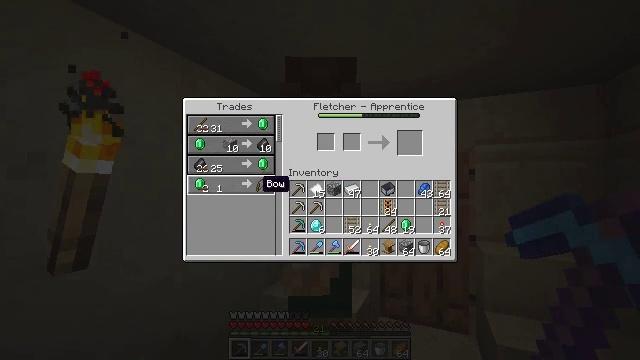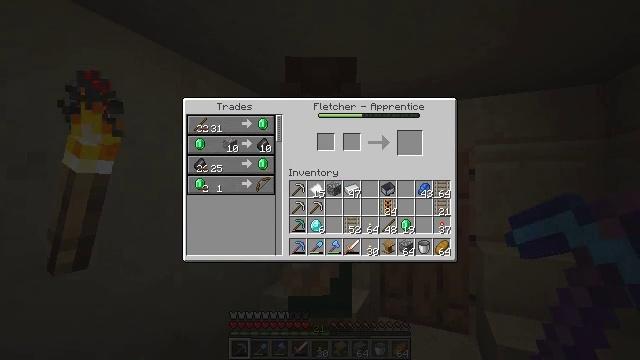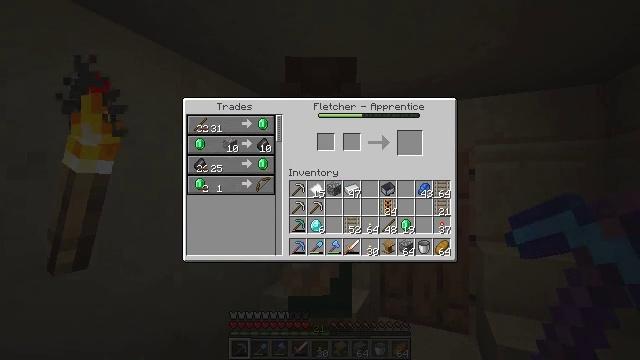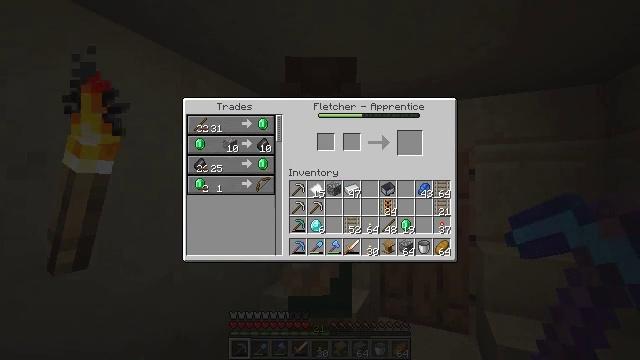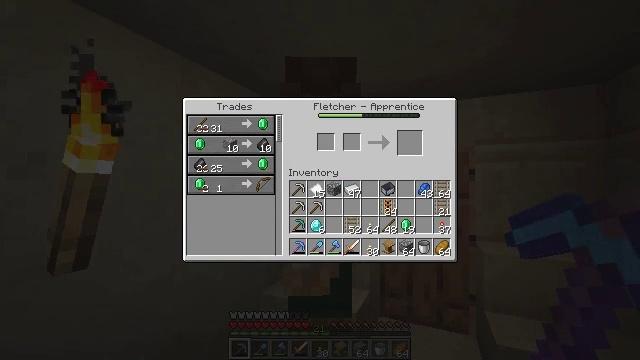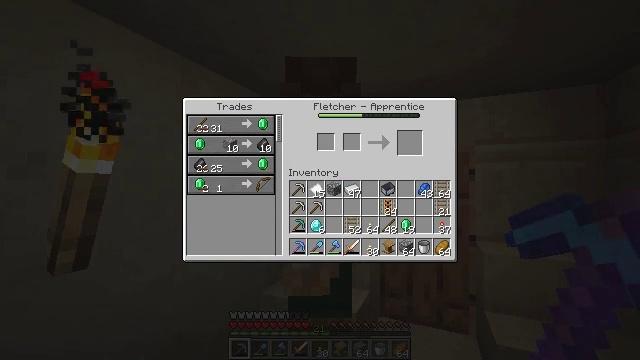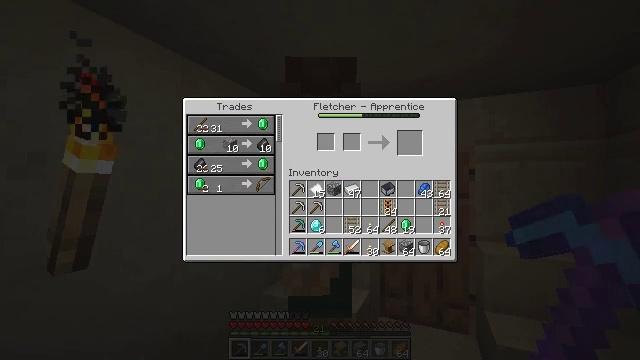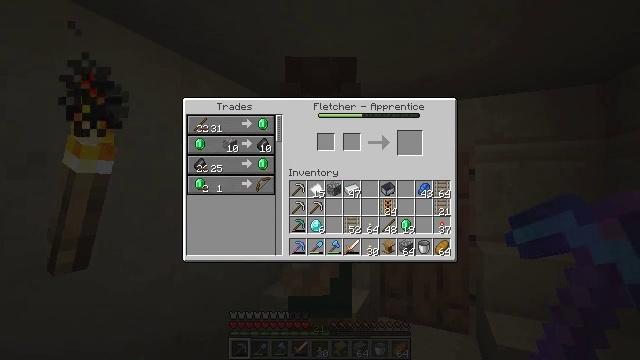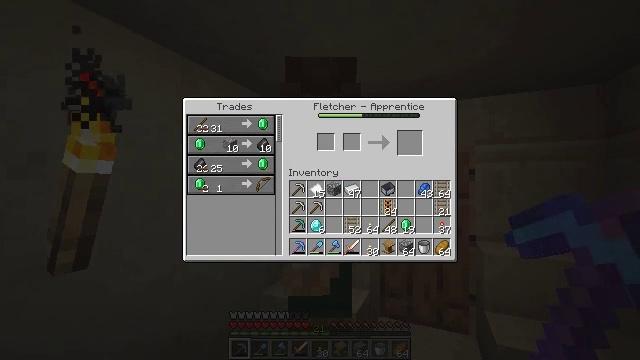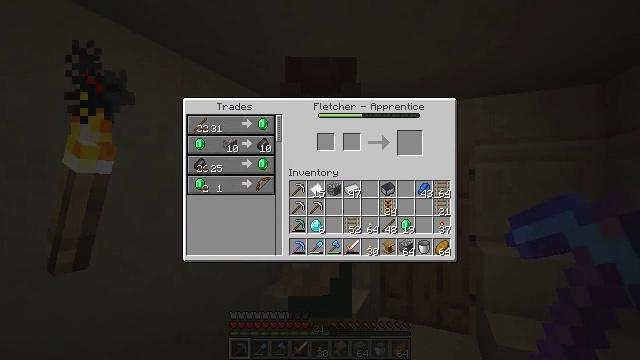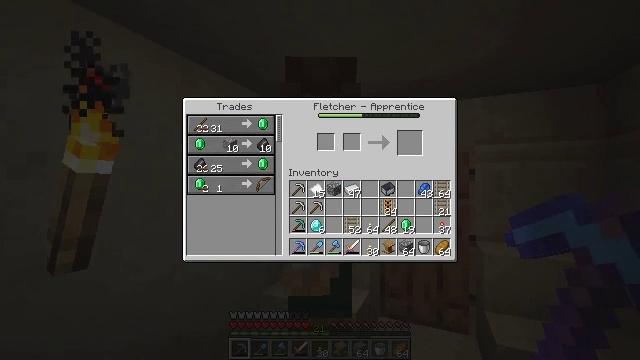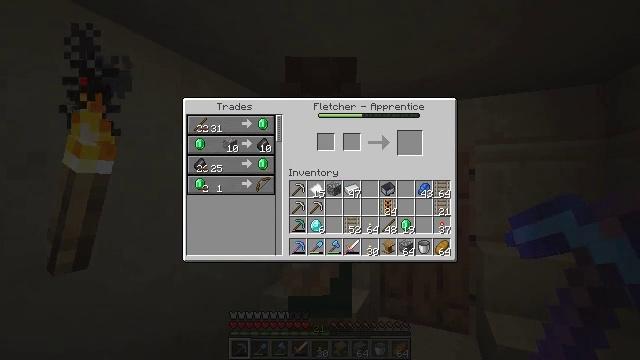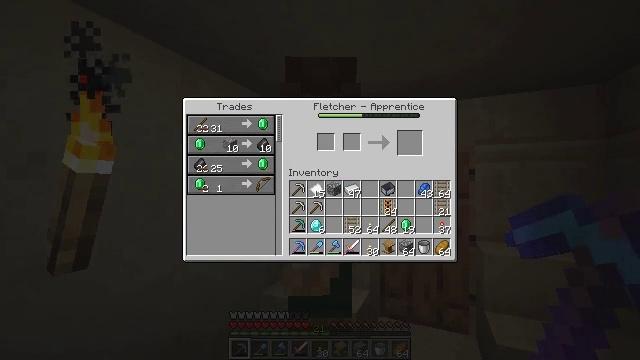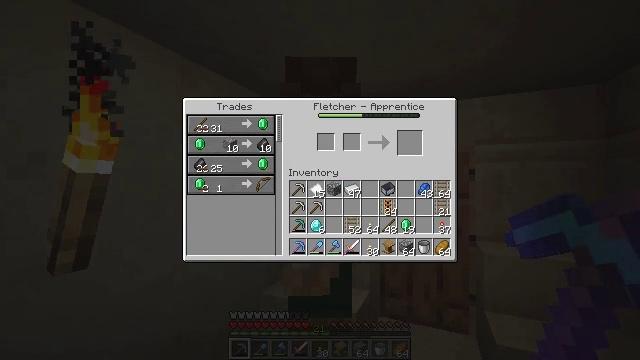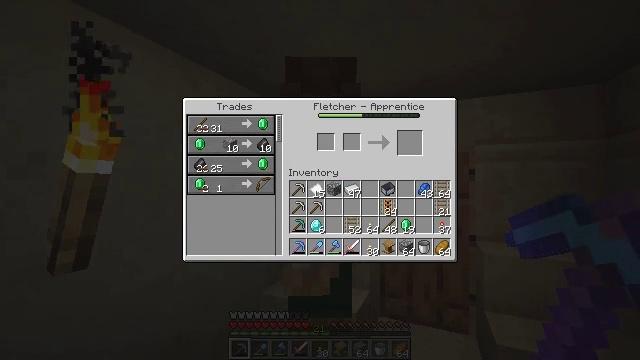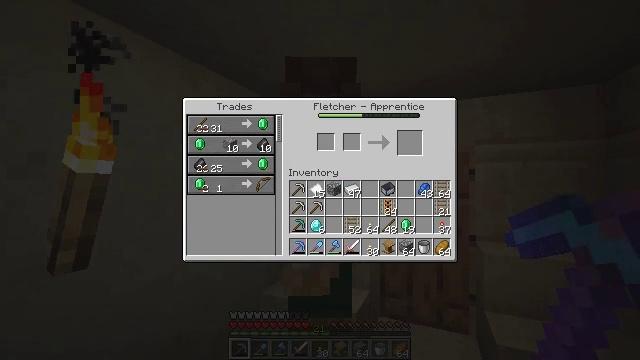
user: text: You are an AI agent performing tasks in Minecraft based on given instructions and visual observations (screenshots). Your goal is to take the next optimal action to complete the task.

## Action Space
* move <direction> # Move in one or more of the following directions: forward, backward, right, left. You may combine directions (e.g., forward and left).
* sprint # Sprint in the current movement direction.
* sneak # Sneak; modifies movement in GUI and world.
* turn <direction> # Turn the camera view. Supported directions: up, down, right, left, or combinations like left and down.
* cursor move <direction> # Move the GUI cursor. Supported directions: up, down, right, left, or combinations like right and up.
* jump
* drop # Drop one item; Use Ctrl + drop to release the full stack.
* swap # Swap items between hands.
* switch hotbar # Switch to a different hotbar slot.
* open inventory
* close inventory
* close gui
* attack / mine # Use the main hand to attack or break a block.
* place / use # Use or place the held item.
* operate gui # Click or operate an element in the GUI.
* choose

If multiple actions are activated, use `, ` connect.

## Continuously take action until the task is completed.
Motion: motion action
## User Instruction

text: Mine smooth sandstone using a pickaxe.
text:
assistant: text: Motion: no_op
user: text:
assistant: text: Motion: no_op
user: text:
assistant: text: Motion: no_op
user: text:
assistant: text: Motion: no_op
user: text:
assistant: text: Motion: no_op
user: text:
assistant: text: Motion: no_op
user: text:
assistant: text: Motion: no_op
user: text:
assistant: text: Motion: no_op
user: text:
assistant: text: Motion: no_op
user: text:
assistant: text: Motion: no_op
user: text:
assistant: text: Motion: no_op
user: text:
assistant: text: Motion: no_op
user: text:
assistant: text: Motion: no_op
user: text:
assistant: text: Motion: no_op
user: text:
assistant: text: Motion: no_op
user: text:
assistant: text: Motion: no_op
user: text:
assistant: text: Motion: no_op
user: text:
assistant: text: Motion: no_op
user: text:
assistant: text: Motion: close gui
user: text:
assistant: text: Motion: no_op
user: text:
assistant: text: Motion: turn right and up
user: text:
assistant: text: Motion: turn right
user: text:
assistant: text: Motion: move right, turn right
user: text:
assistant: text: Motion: move right, turn right and up
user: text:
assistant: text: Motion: move right, turn right
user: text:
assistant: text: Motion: move right
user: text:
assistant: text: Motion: move forward and move right, turn right
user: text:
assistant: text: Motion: move forward and move right
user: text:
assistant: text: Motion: move forward and move right, turn down
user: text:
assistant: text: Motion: move forward and move right, turn right and down